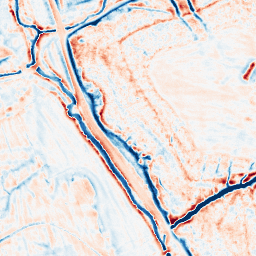
Category: edge_preserving
Decomposition family: bilateral
Decomposition parameters: d: 15
sigma_color: 25
sigma_space: 150
Upsampling method: cubic_catmull_rom
Upsampling parameters: scale: 2
Upsampling scale: 2